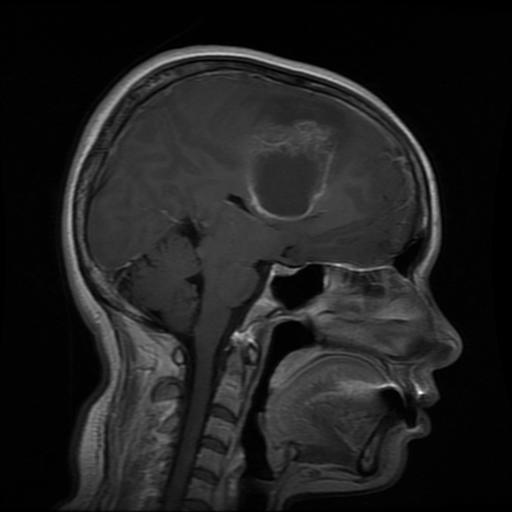
Label: glioma